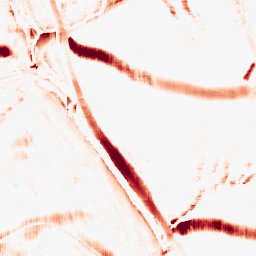
Category: morphological
Decomposition family: morphological_rect
Decomposition parameters: operation: opening
width: 10
height: 20
Upsampling method: quintic
Upsampling parameters: scale: 4
Upsampling scale: 4